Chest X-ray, PA view. Patient: 33 years old, sex F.
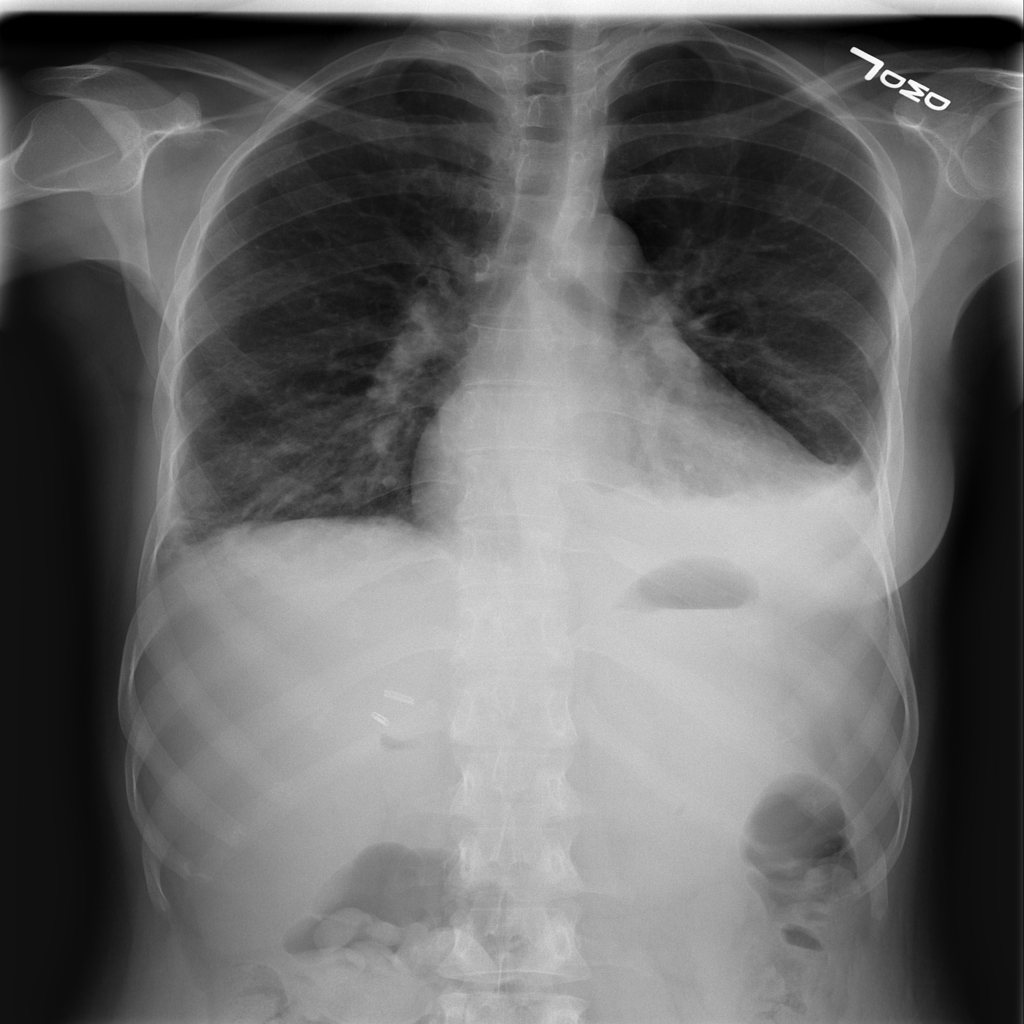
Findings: Effusion